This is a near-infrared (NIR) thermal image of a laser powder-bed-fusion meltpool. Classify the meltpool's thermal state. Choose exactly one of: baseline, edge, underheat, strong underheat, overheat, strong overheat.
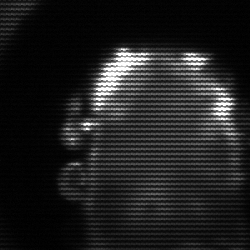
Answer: baseline